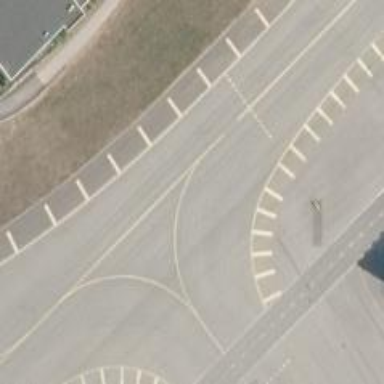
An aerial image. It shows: View of taxiway at the airport.